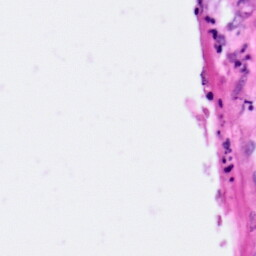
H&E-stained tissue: Pancreatic